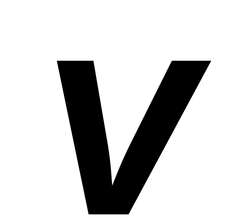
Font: Inter-Italic_SemiBold_Italic